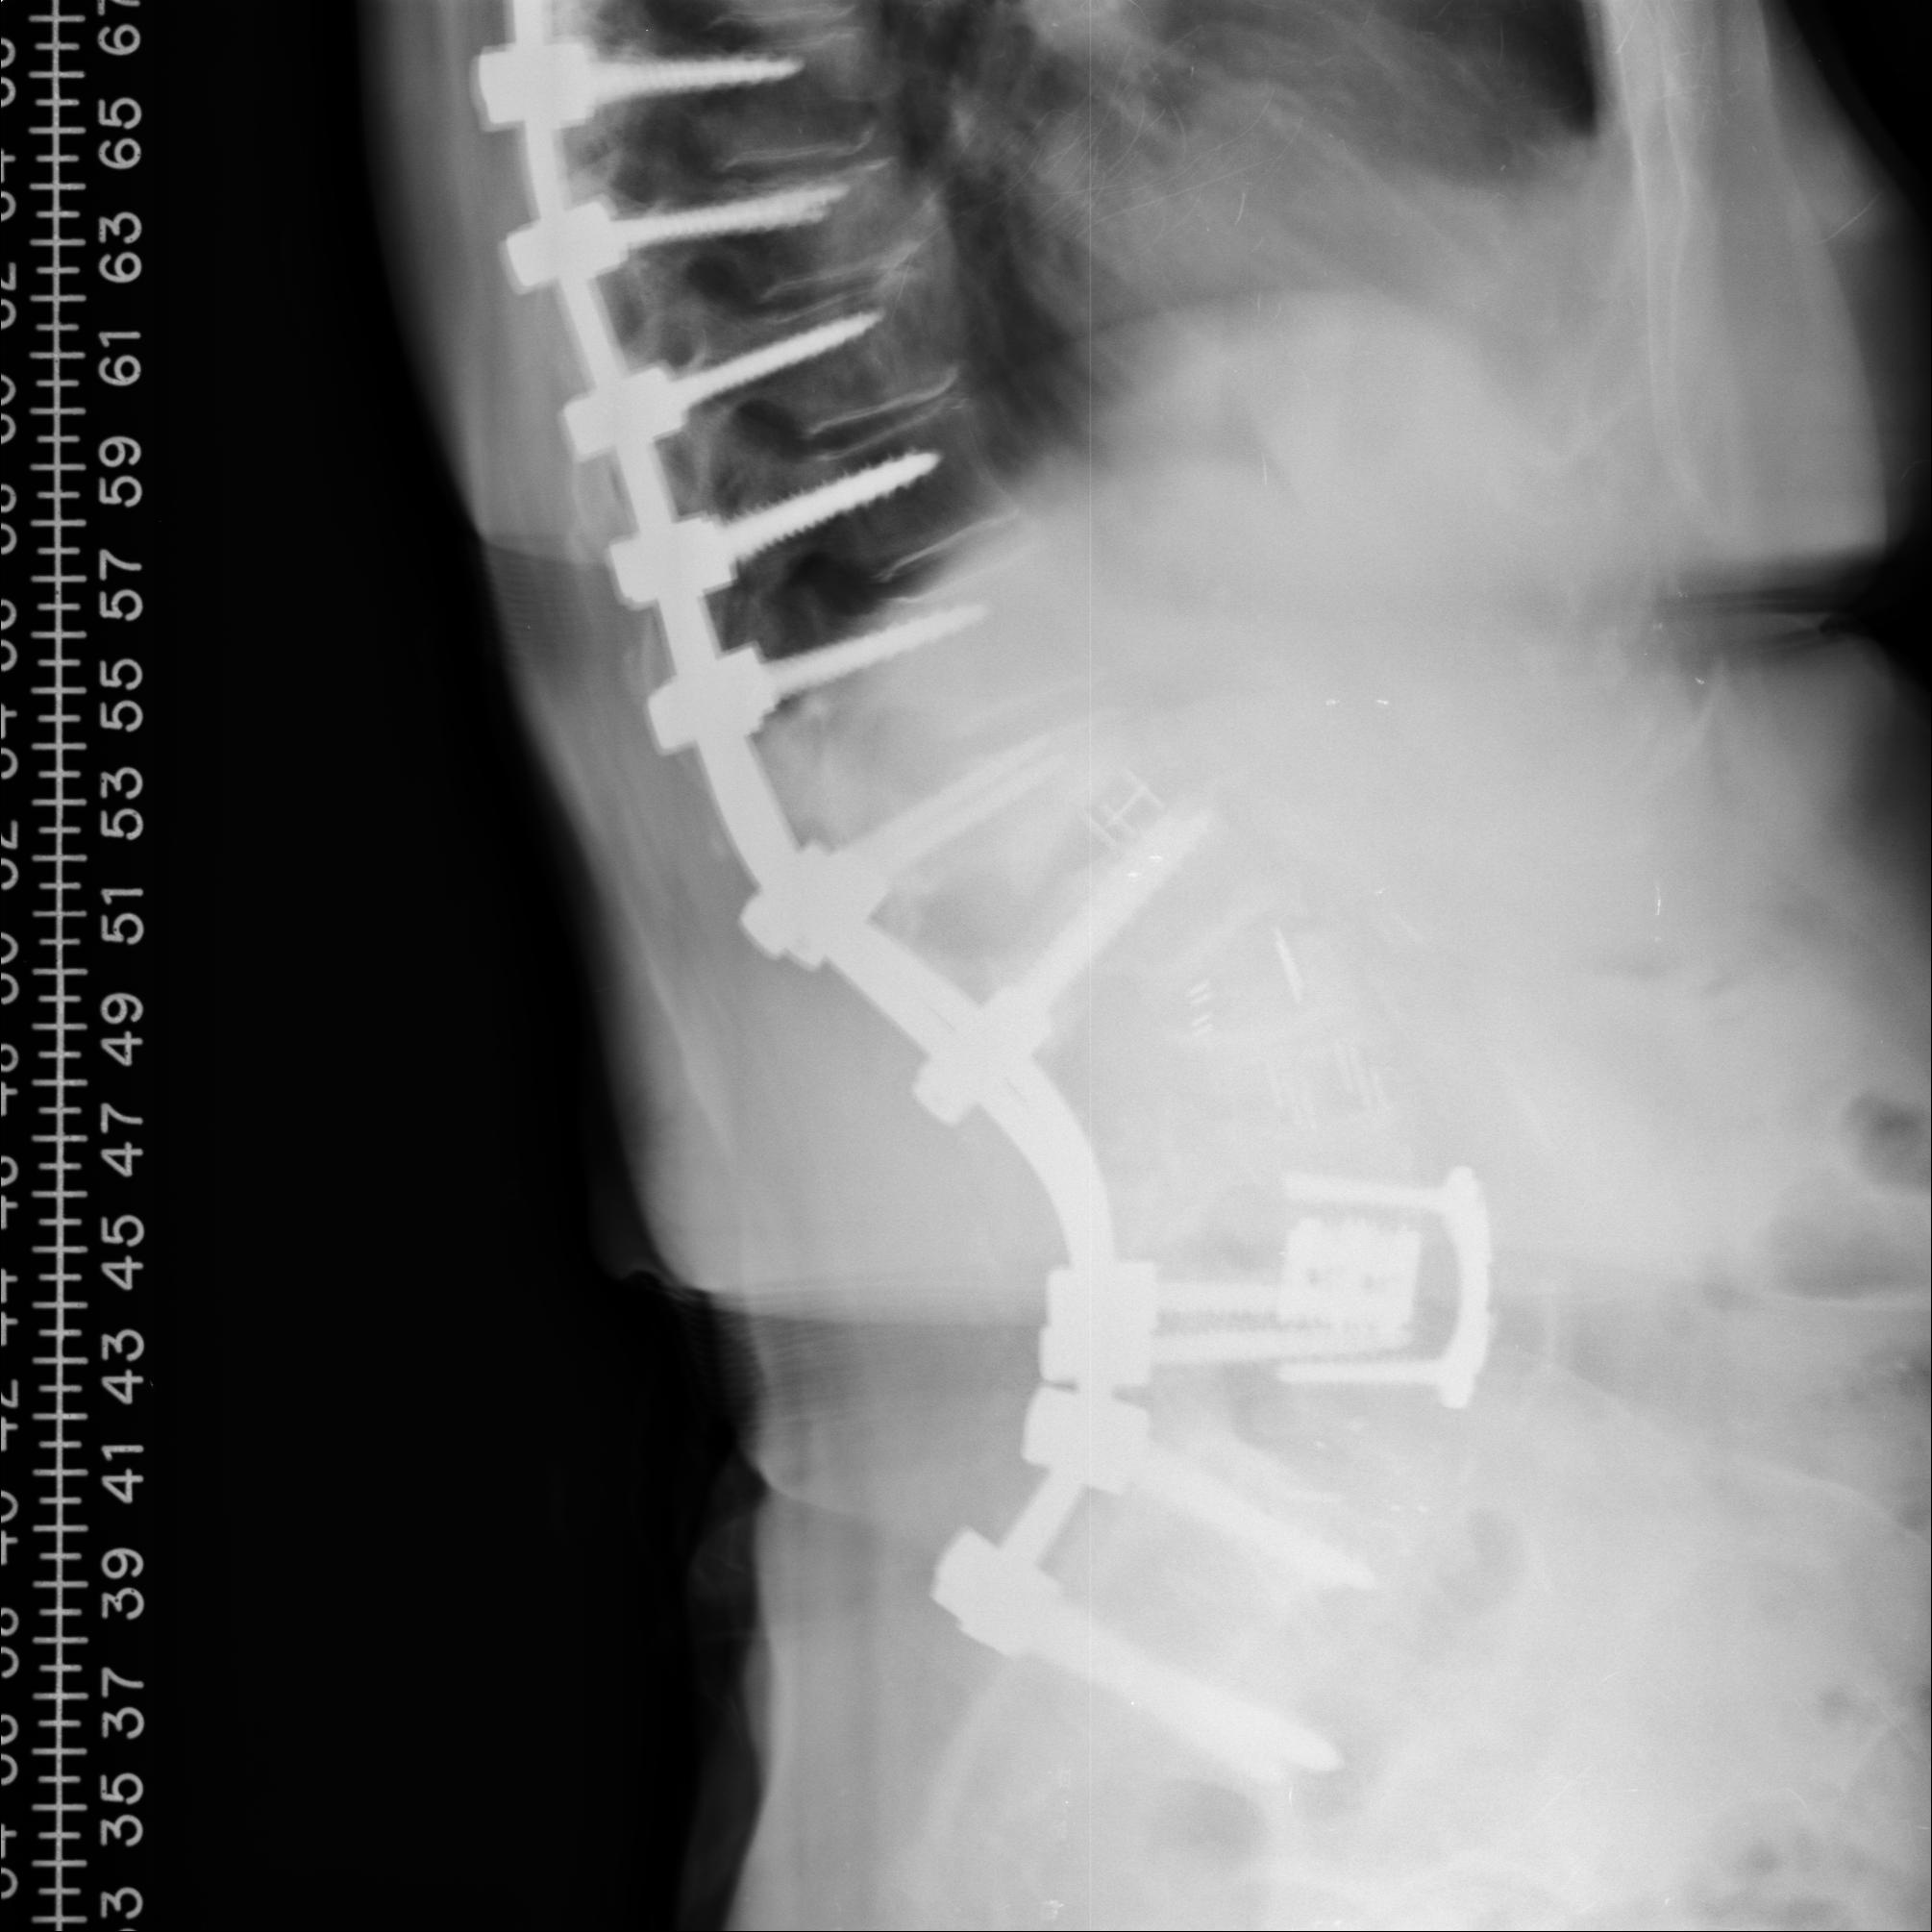
View: LATERAL